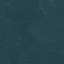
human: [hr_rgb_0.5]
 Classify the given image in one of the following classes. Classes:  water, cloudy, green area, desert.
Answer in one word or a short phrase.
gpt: green area